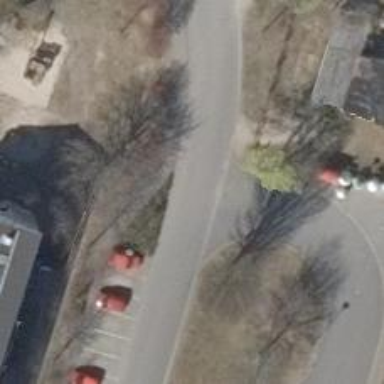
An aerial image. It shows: Residential road with asphalt surface. There is diagonal parking on the left side.